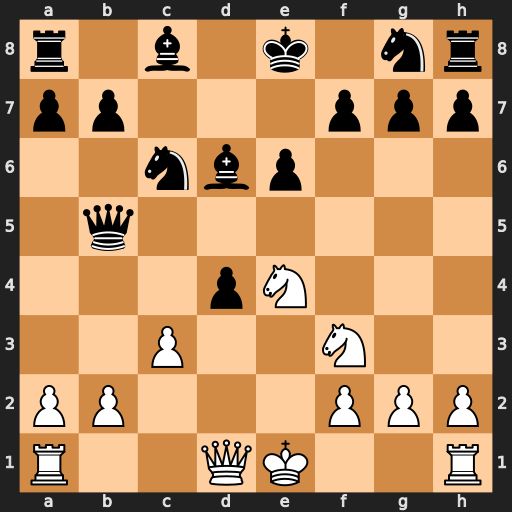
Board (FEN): r1b1k1nr/pp3ppp/2nbp3/1q6/3pN3/2P2N2/PP3PPP/R2QK2R
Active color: w
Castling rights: KQkq
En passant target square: -
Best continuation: Nxd6+ Kf8 Nxb5